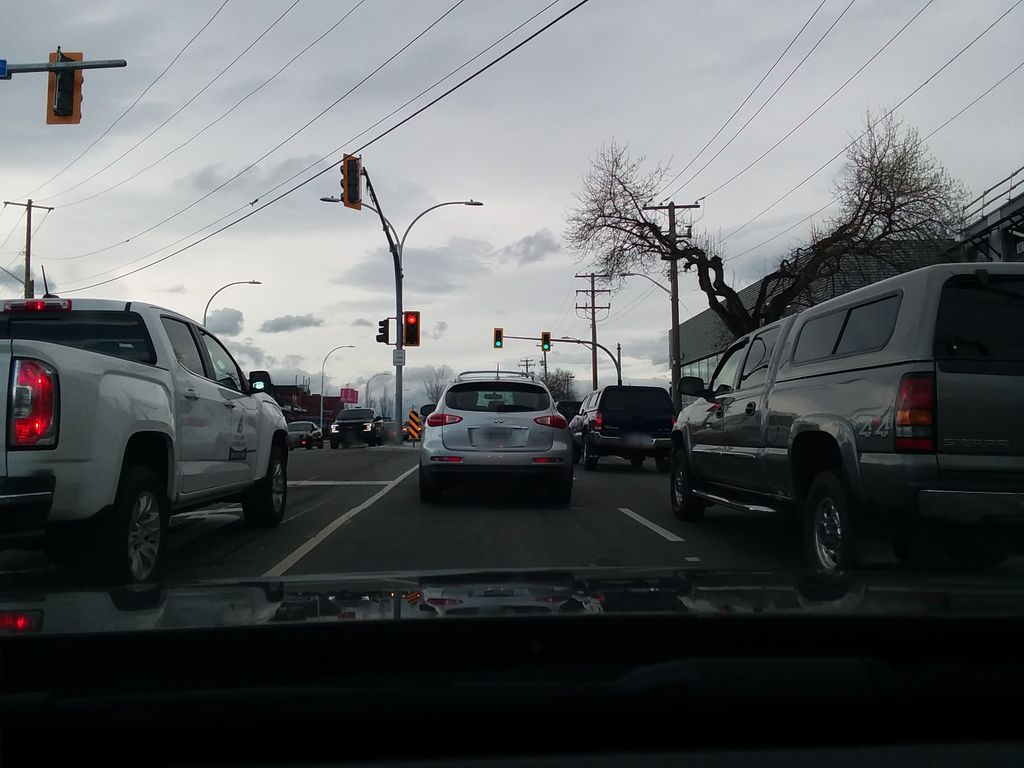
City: victoria